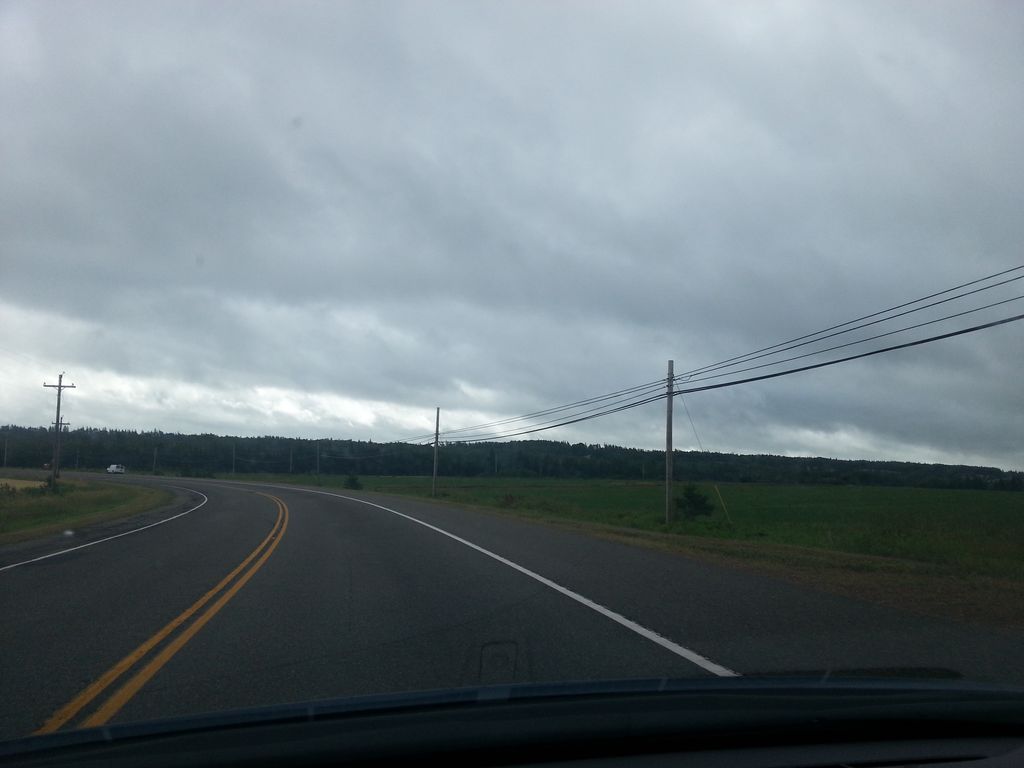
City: charlottetown